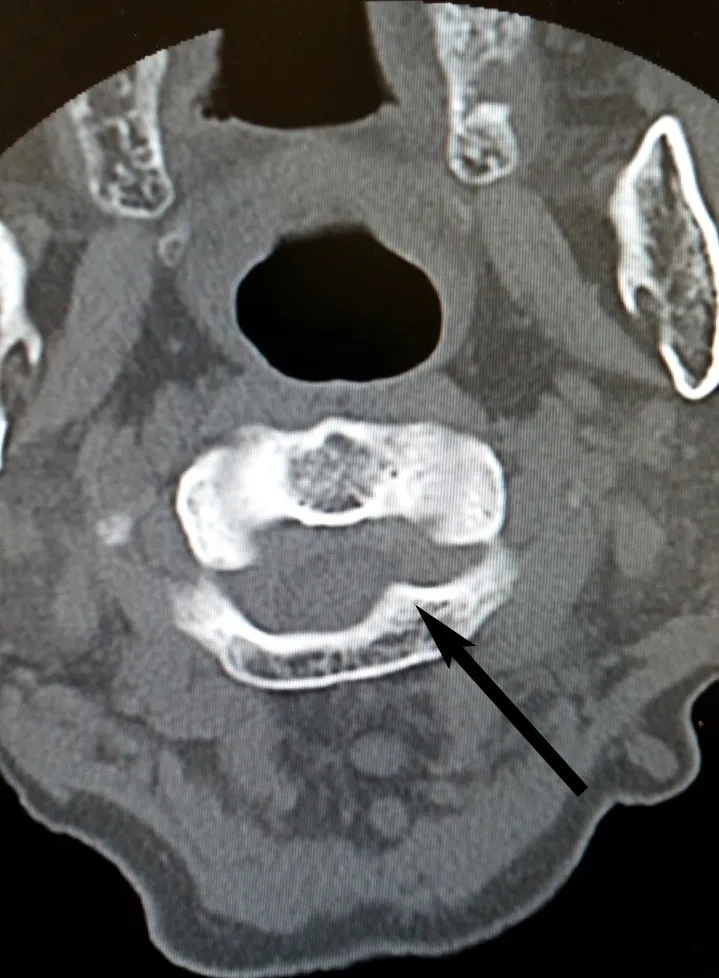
Cervical spine CT-scan showing expansile bone exostosis arising from left posterior arch of C1 vertebra.
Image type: radiology (ct)